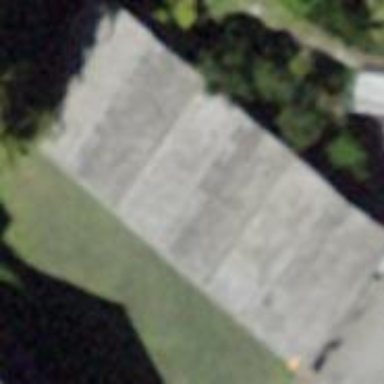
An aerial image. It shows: Carport structure.